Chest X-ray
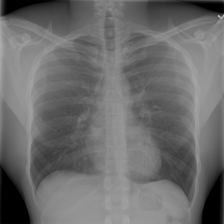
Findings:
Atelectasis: negative
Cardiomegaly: negative
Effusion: negative
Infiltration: negative
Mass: negative
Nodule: negative
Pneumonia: negative
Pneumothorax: negative
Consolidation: negative
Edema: negative
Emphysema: negative
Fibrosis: negative
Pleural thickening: negative
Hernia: negative